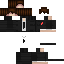
A male human skin with dark skin, wearing brown long hair dressed in a black suit and black pants, featuring a closed mouth.